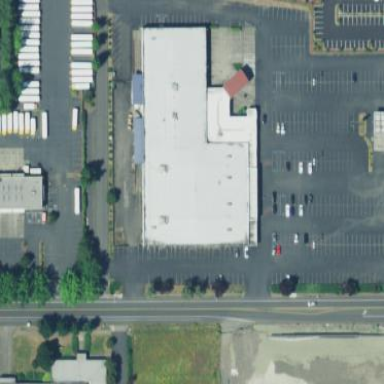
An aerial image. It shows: Building.